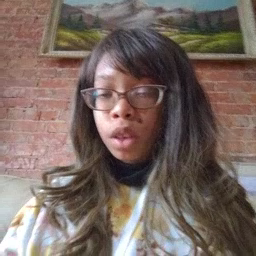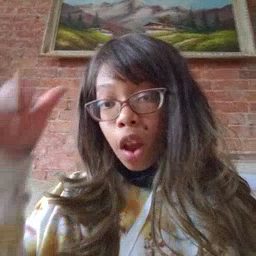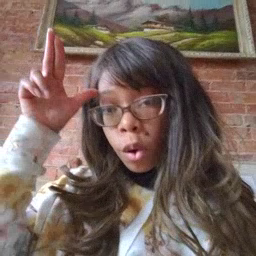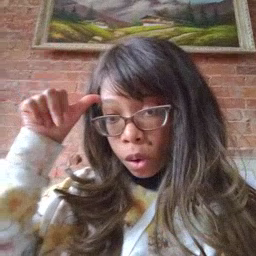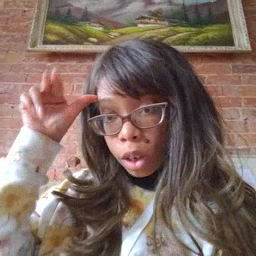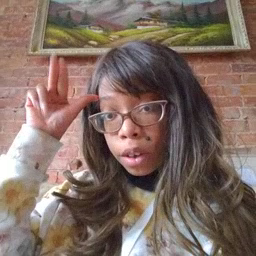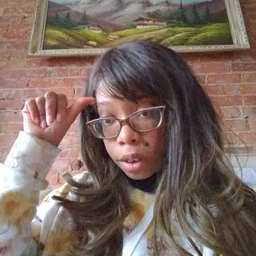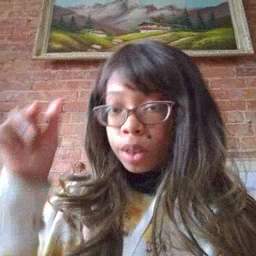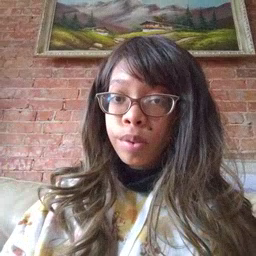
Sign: horse